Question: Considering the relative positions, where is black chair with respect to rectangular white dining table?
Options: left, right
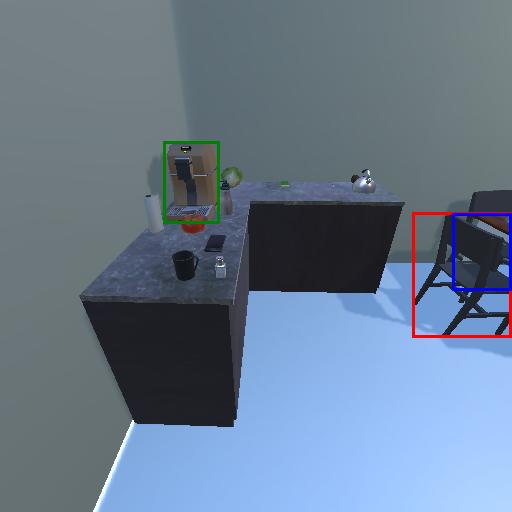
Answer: left